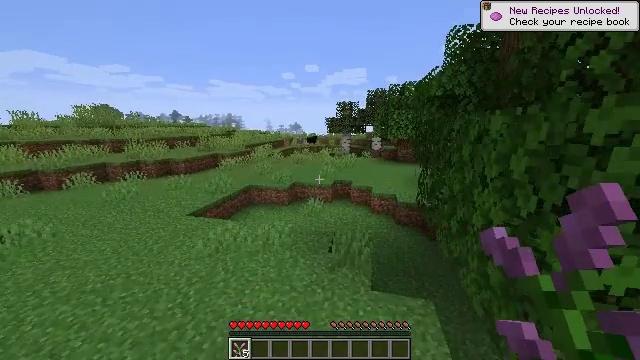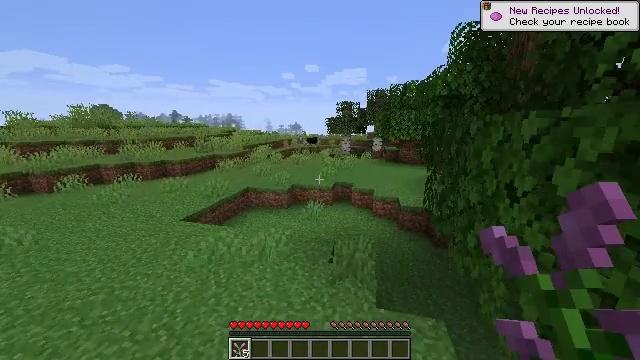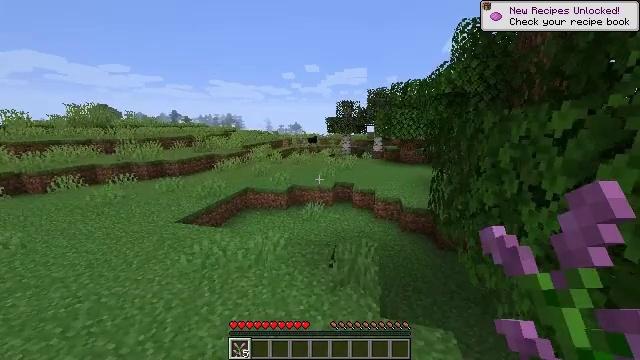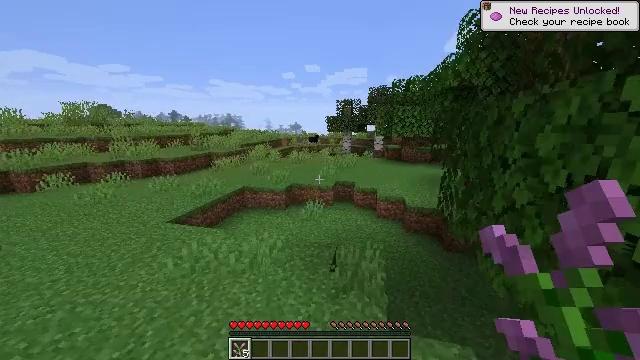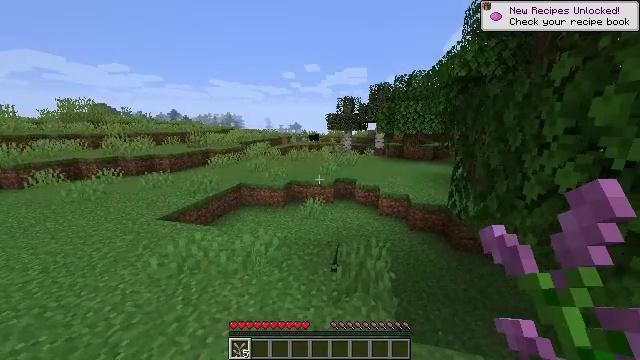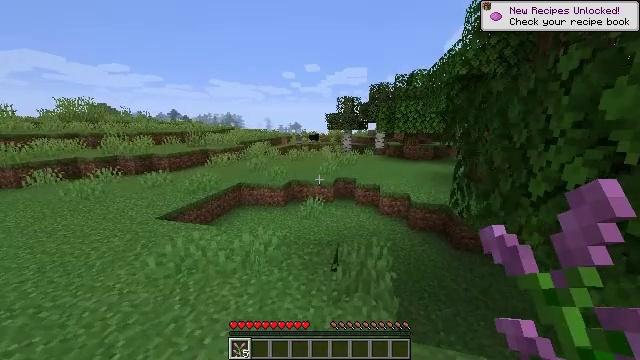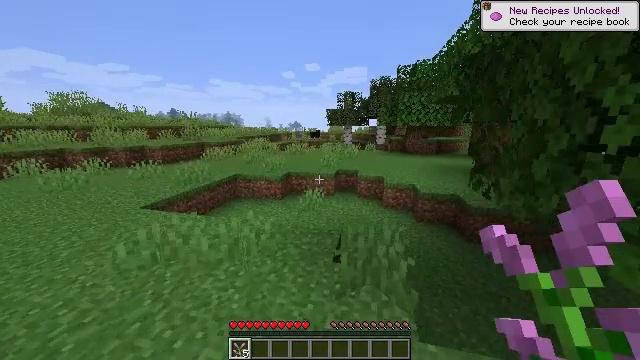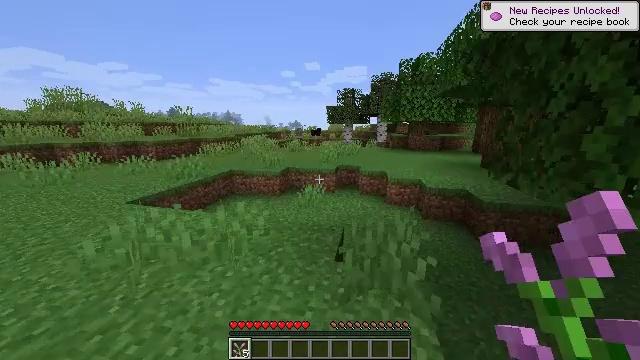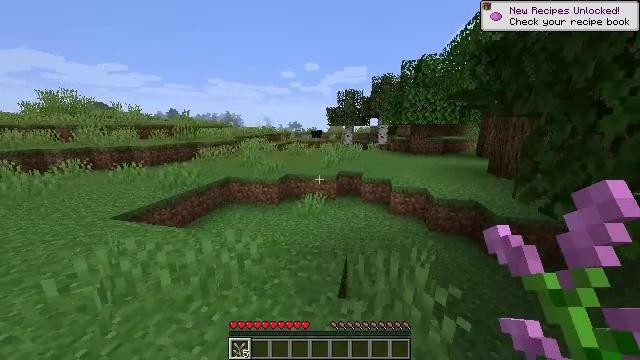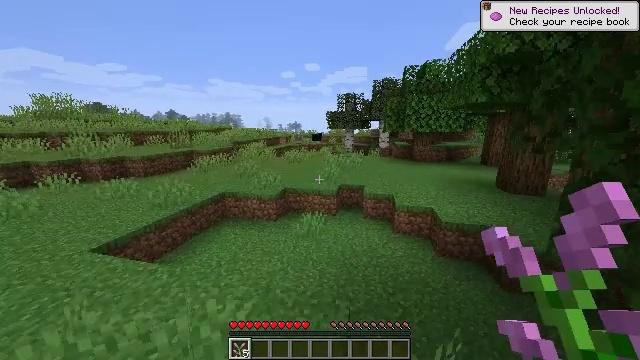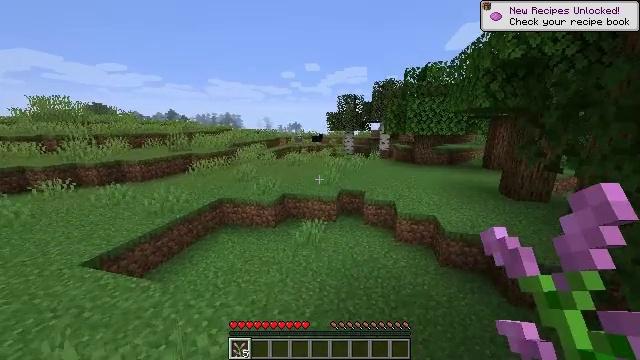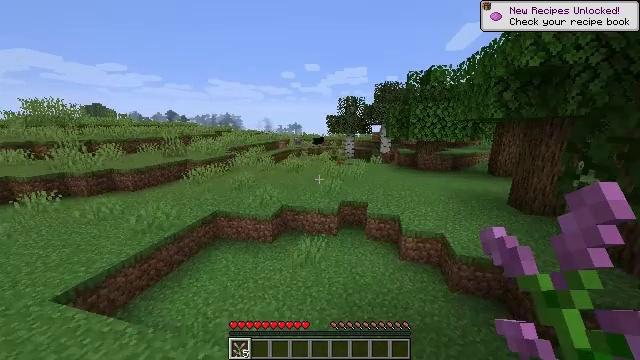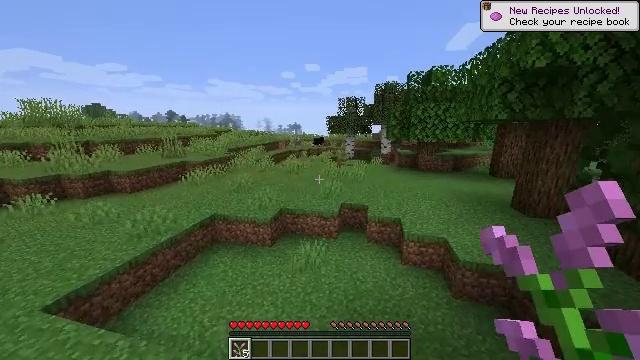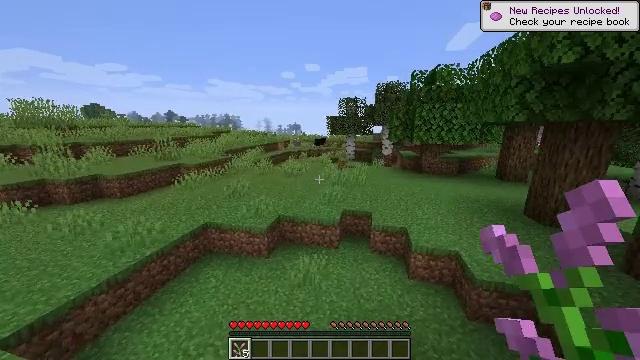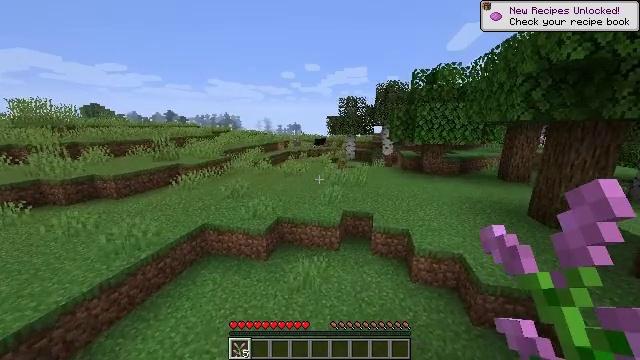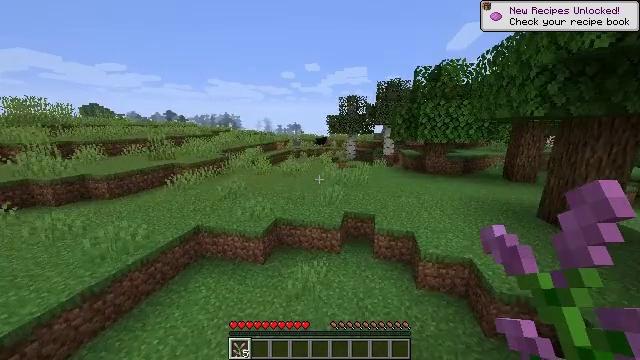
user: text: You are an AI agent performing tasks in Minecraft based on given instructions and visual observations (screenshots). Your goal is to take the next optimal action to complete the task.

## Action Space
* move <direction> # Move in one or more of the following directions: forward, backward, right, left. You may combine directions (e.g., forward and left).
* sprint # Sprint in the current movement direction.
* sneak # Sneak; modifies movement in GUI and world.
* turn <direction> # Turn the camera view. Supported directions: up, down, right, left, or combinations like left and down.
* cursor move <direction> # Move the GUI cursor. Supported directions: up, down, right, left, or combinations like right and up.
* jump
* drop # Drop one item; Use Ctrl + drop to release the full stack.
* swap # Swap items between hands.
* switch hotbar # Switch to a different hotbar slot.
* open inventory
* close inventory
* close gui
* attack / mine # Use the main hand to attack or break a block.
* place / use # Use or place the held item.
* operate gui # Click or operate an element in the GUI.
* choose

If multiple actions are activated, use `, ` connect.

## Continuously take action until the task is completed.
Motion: motion action
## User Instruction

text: Interact with the crafting table to create magenta dye.
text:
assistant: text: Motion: move forward, sprint, jump
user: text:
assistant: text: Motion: move forward, sprint, jump
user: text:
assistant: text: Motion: move forward, sprint, jump
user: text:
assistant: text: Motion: move forward, sprint, jump
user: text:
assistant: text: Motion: move forward, sprint, jump
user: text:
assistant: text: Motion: move forward, sprint, jump
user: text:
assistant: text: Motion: move forward, sprint, jump
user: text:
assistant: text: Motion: move forward, sprint, jump
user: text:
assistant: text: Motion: move forward, sprint, jump
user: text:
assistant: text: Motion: move forward, sprint, jump
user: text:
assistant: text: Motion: move forward, sprint, jump
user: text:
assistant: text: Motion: move forward, sprint, jump
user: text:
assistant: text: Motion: move forward, sprint, jump
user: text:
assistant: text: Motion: move forward, sprint, jump
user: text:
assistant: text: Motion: move forward, sprint, jump
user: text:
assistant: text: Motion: move forward, sprint
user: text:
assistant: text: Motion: move forward, sprint
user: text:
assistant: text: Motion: move forward, sprint
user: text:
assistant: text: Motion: move forward, sprint
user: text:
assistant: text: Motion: move forward, sprint
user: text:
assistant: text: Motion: move forward, sprint, turn up
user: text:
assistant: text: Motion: move forward, sprint, turn up
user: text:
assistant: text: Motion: move forward, sprint, turn up
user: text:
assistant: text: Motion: move forward, sprint, turn up, jump
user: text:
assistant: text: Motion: move forward, sprint, jump
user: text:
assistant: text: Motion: move forward, sprint, jump
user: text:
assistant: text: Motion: move forward, sprint, jump
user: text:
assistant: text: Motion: move forward, sprint, jump
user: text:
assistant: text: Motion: move forward, sprint, jump
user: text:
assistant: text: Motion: move forward, sprint, jump